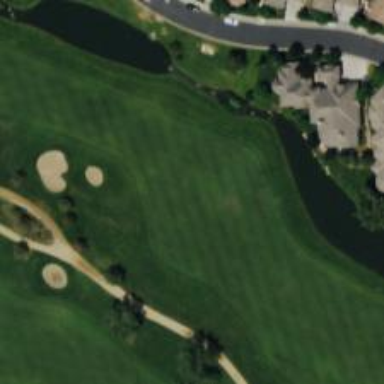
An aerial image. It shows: Golf hole for the sport of golf.